Question: I have this table that includes details about its items on the right and I need to have all the cells in a column of the exact same width as the longest one, just like in the screenshot below:

This works if I use a regular table, but now I need to add an accordion function on top of it, so when I click on a row, the row's associated content will slide down from under each one.
The only way to add those content divs between table rows is to wrap them in '<tr>' tags, which don't work with the 'slideDown()' and 'slideUp()' effects.
Now I recreated the table in a fiddle using '<dl>' tags, hoping to solve this using CSS somehow, but no such luck. Here's the link: <URL> - everything is working properly, except for the width issue.
The only solution I can think of now is going through each table-cell on each of the right hand columns with JavaScript and setting their width to the same value as the highest width cell. But I want to avoid that if I can.
Any ideas?
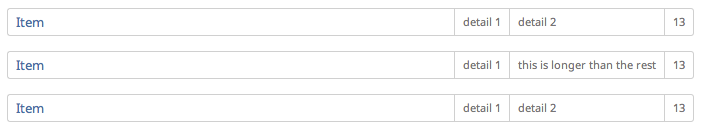
Answer: This is what you need: <URL>
'''
.con1
{
width:100%;
height:50px;
background-color:#F3E2A9;
}
'''
'''
<table border='0' cellspacing='3' width='100%'>
<tr bgcolor='lightblue'>
<td><a href='#' class='open1' >Item</a></td>
<td>detail 1</td>
<td>detail 2</td>
<td>detail 3</td>
</tr>
<tr><td colspan='4'><div class='con1'>con1</div></td></tr>
<tr bgcolor='lightblue'>
<td><a href='#' class='open1' >Item</a></td>
<td>detail 1</td>
<td>detail 2</td>
<td>detail 3</td>
</tr>
<tr><td colspan='4'><div class='con1'>con1</div></td></tr>
<tr bgcolor='lightblue'>
<td><a href='#' class='open1' >Item</a></td>
<td>detail 1</td>
<td>detail 2</td>
<td>detail 3</td>
</tr>
<tr><td colspan='4'><div class='con1'>con1</div></td></tr>
</table>
'''
'''
$('.con1').hide();
$('.open1').click(function() {
$(this).parent().parent().next().find('.con1').slideToggle();
return false;
});
'''
have fun styling it...
(tested)